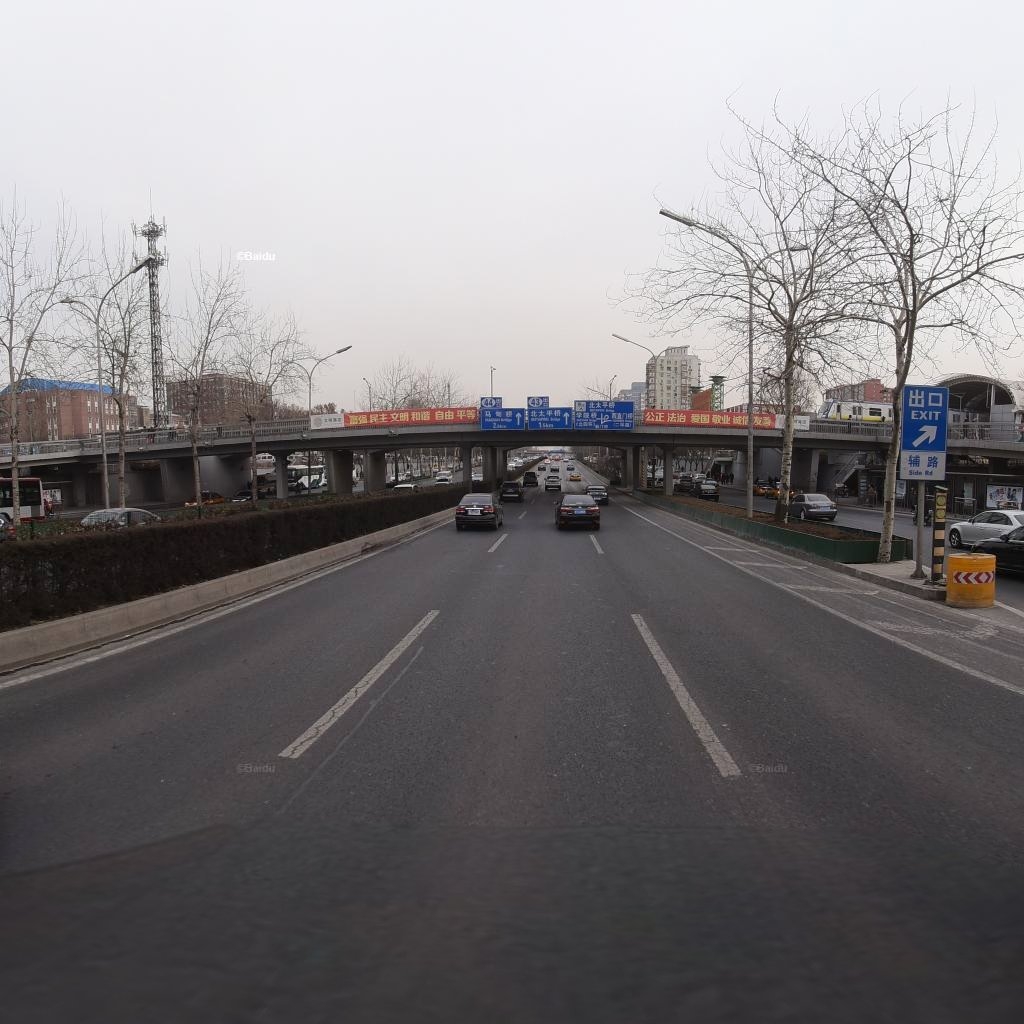
Region: Haidian
Road damage annotations: longitudinal patch